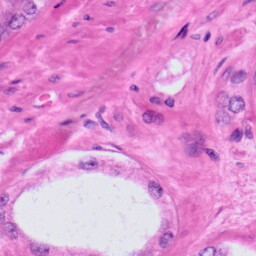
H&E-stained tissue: Prostate